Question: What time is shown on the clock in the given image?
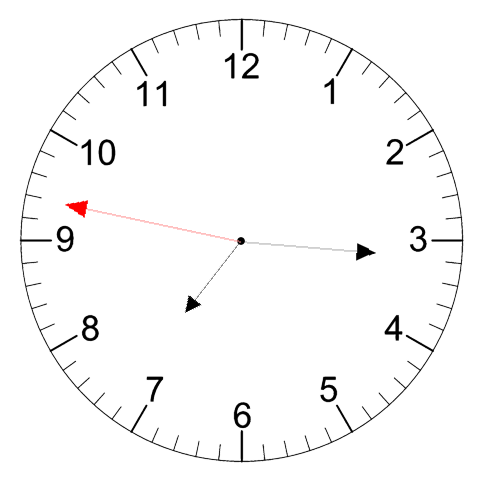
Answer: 07:15:47